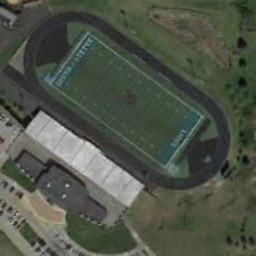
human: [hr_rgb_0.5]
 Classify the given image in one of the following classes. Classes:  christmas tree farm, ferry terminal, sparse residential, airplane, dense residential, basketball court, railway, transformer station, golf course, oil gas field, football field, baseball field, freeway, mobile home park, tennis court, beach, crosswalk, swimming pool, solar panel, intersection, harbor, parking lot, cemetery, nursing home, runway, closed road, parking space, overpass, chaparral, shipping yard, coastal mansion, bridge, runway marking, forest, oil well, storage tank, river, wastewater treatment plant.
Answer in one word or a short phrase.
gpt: football field